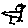
Label: bird